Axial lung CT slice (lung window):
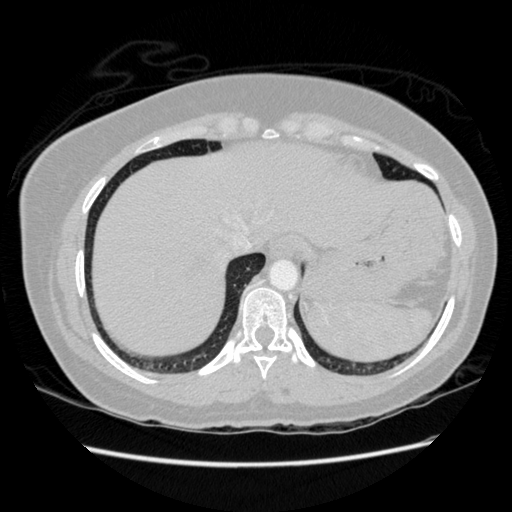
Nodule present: no